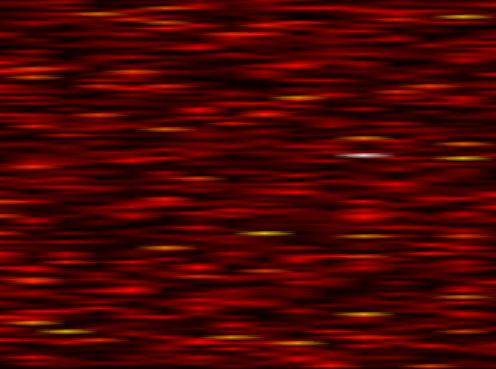
Label: OFDM